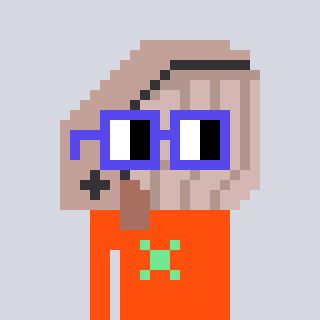
a pixel art character with square blue glasses, a whale-shaped head and a orange-colored body on a cool background